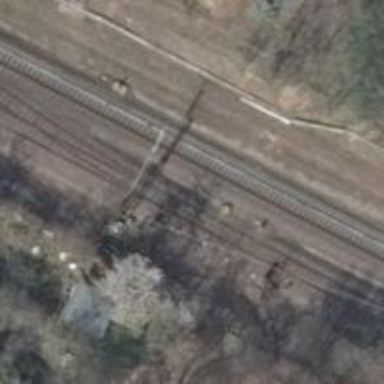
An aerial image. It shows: Railway signal.